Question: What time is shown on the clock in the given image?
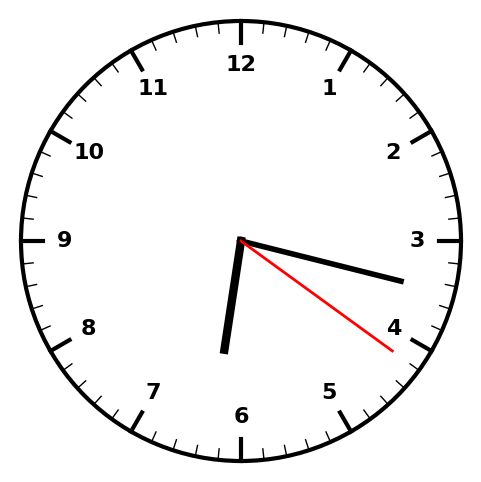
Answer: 06:17:21